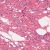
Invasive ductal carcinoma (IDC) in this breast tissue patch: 1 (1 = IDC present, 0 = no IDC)